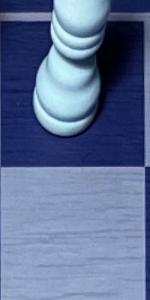
Label: Empty